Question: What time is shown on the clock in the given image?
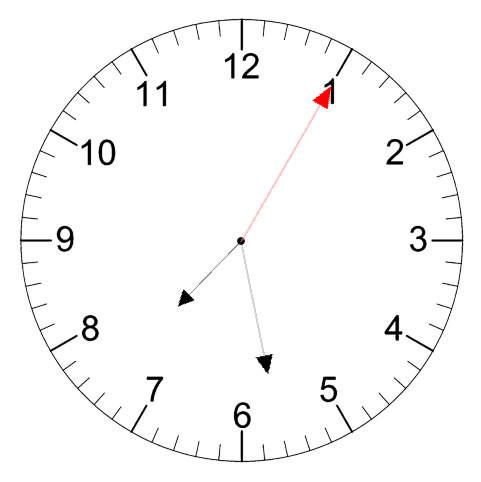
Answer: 07:28:05